Aerial crown-view tile of a tropical tree (Barro Colorado Island, Panama), acquired 20250616:
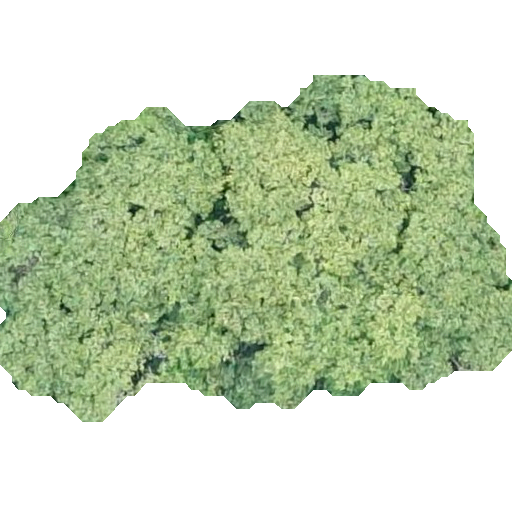
Species: Apeiba membranacea
GBIF accepted scientific name: Apeiba membranacea
Crown area: 194.751 m²